Field crop: maize
Growth stage: 2
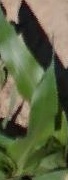
Species: maize